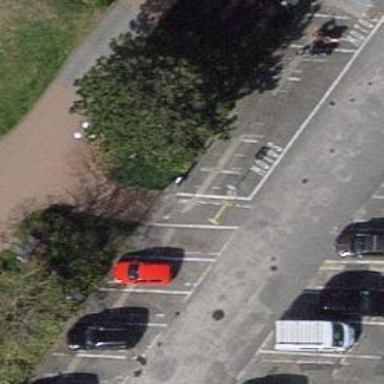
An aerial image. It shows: Motorcycle parking area.